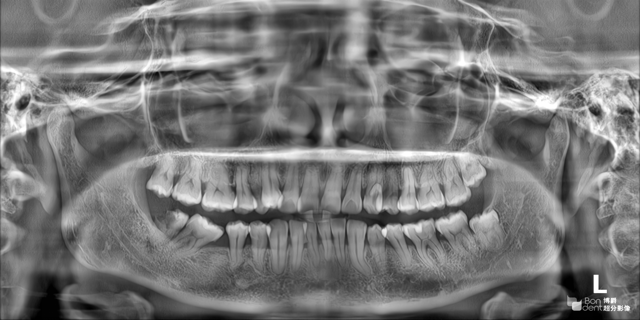
adult